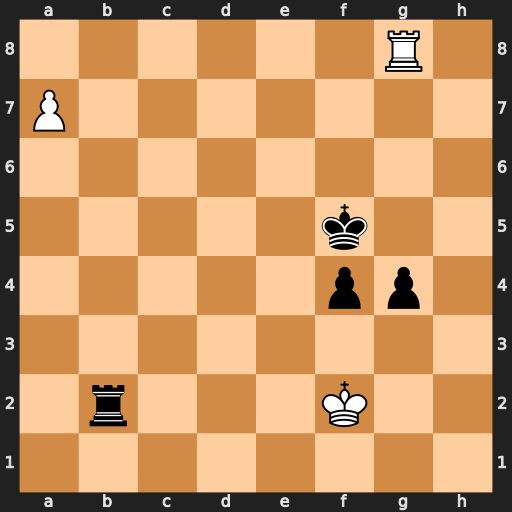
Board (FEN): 6R1/P7/8/5k2/5pp1/8/1r3K2/8
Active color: w
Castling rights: -
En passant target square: -
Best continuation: Ke1 Rb1+ Kd2